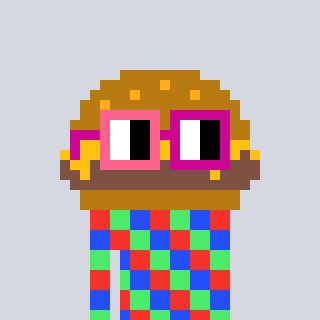
a pixel art character with square pink and red glasses, a burger-shaped head and a darkpink-colored body on a cool background